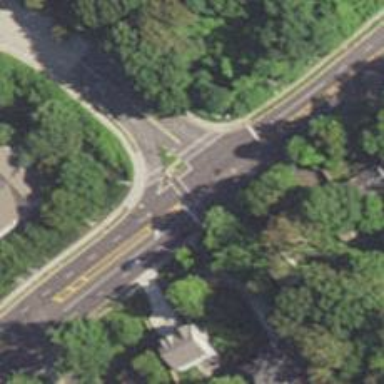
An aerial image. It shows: Marked crossing on footway.